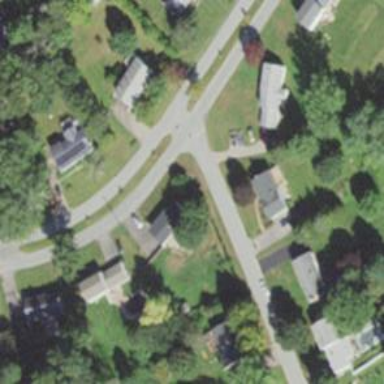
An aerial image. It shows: Residential road.